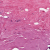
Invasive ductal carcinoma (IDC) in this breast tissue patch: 0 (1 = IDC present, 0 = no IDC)